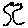
Label: tree